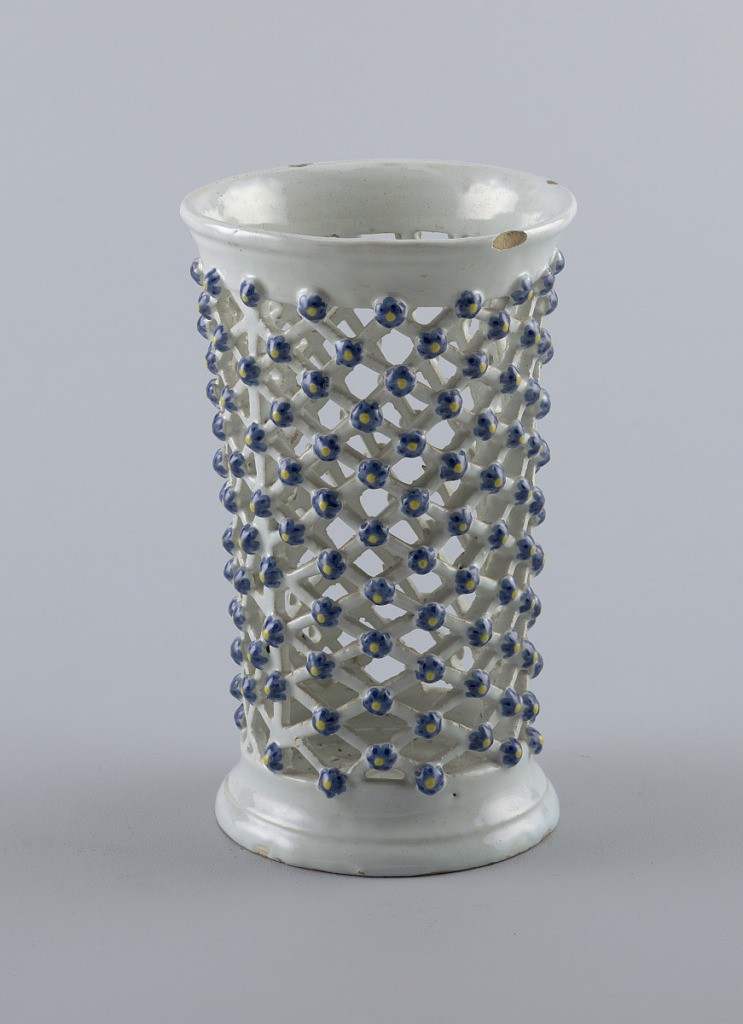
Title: Vase
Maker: Munden
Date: ca. 1750
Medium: Tin-glazed earthenware
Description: High pierced vase in the form of a lattice cylinder with flowers at the crossings.